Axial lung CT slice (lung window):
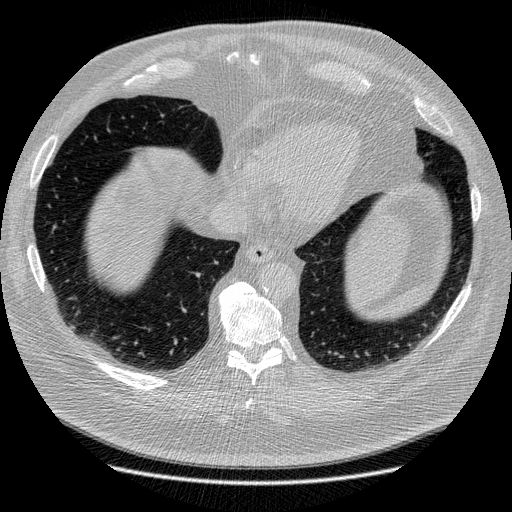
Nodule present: no